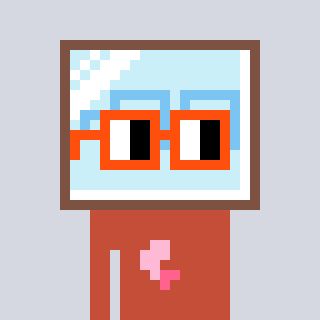
a pixel art character with square orange glasses, a mirror-shaped head and a rust-colored body on a cool background